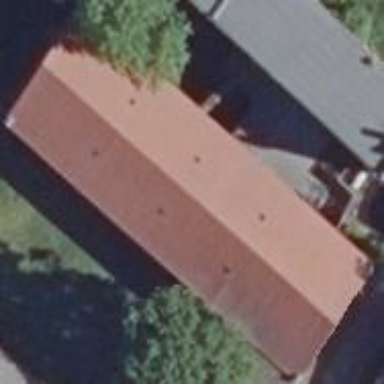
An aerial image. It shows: Historic industrial watermill building.